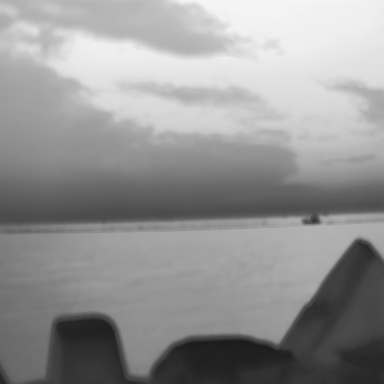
There is a bulk_carrier in the infrared image.